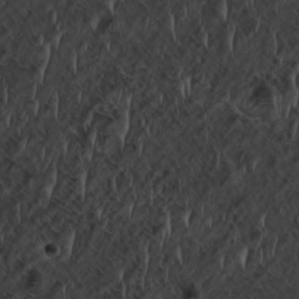
Label: non_frost